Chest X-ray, AP view. Patient: 72 years old, sex M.
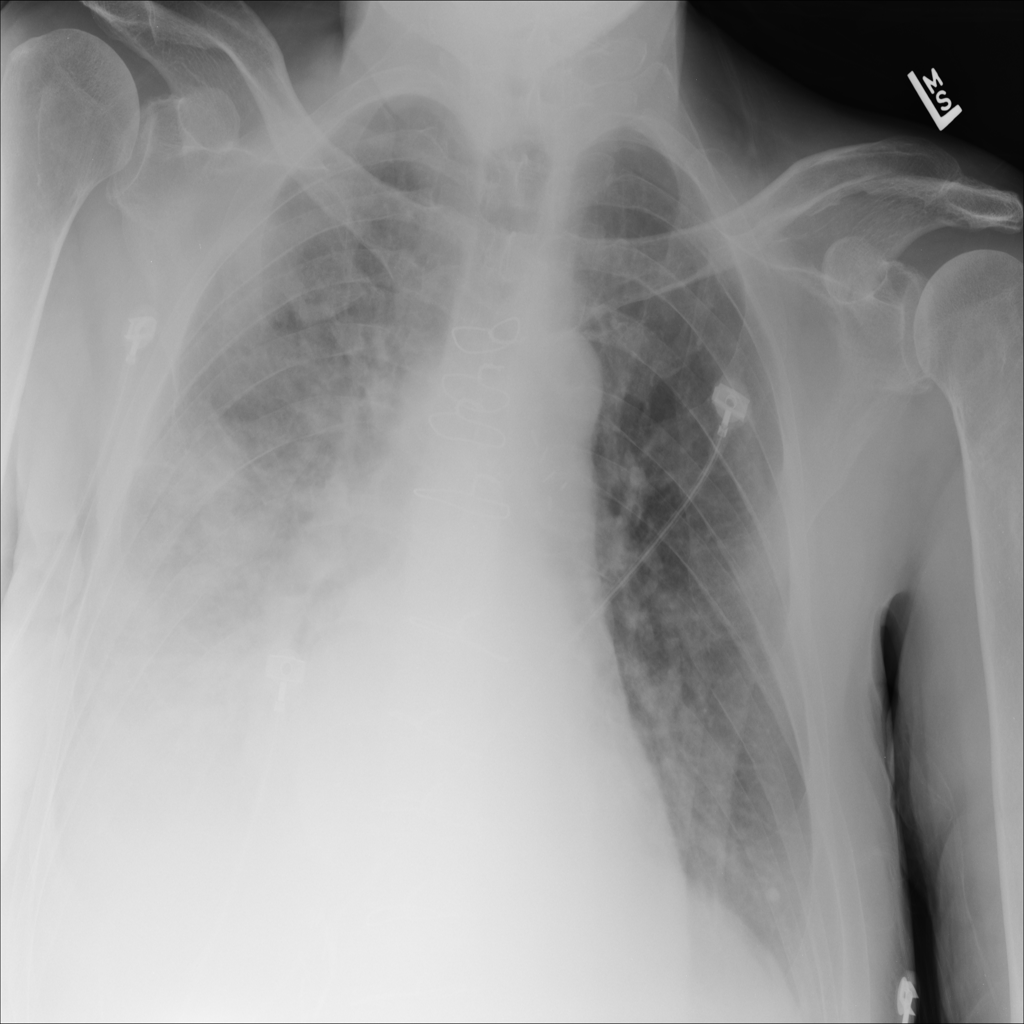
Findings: Effusion, Nodule